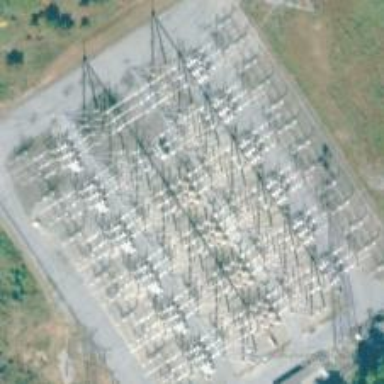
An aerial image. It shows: Switch used for power control.